Question: I have an extending line animation on my site using CSS3. It was created using key frames on the width of the div and naturally it seems to be expanding left to right. However i wish for it to expand from right to left. I have tried using 'reverse' in animation-direction but with no joy. Any ideas why? thanks.
Here is my fiddle
<URL>
CSS
'''
.line_left {
height: 6px;
width: 32vw;
background-color: black;
margin-top: 300px;
margin-left: 40px;
border-radius: 5px;
float: left;
-webkit-animation: expand 2s; /* Chrome, Safari, Opera */
animation: expand 2s;
}
/* Chrome, Safari, Opera */
@-webkit-keyframes expand
{
from {width: 0vw;}
to {width: 32vw;}
}
/* Standard syntax */
@keyframes expand
{
from {width: 0vw;}
to {width: 32vw;}
}
'''
UPDATE
It has been made clear, that it is hard to see what im trying to achieve. Here is an image of the site logo, and the lines need to animate from the centre outwards.

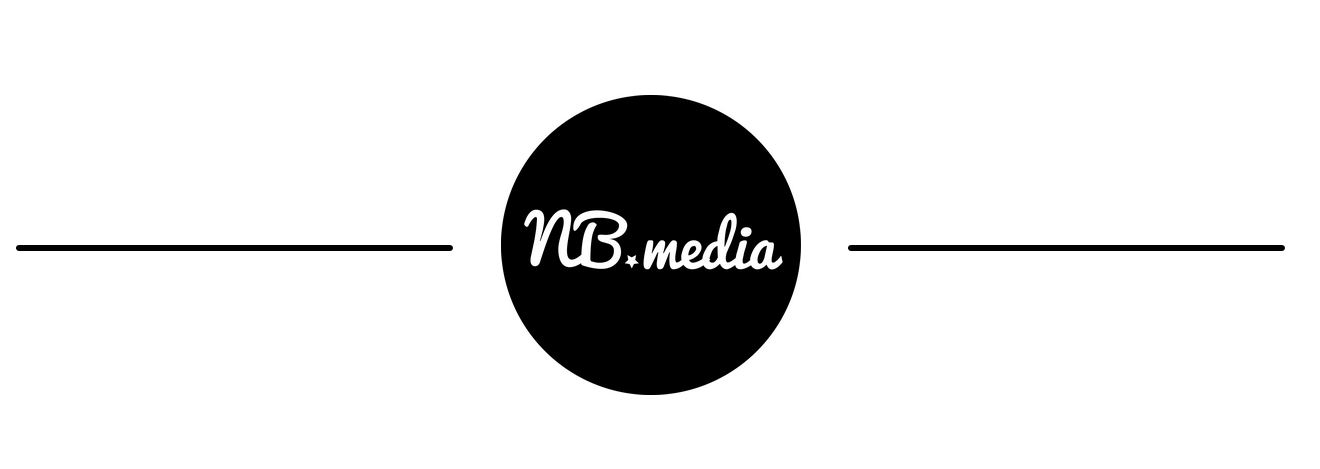
Answer: Your problem isn't with the animation, it's with how the element is positioned on the page; since it's 'float:left', it's going to stay as far to the left as possible. If you change it to 'float:right', it'll move as far right as possible and expand to the left.
<URL>
If you don't want your expanding bar on the right side of the page, you could wrap it in a containing '<div>' and position that however you'd like. See this <URL>, in which I'm centering the expanding bar by setting the container's width and giving it 'margin:0 auto'.
: If you want the fully-expanded bar to be effectively "left-floated," use the above technique of wrapping it in a '<div>', setting that 'div''s width, and floating it left, as in this <URL>.